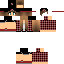
A female human skin with medium skin, wearing brown long hair dressed in a blue hoodie and red pants, featuring a closed mouth.